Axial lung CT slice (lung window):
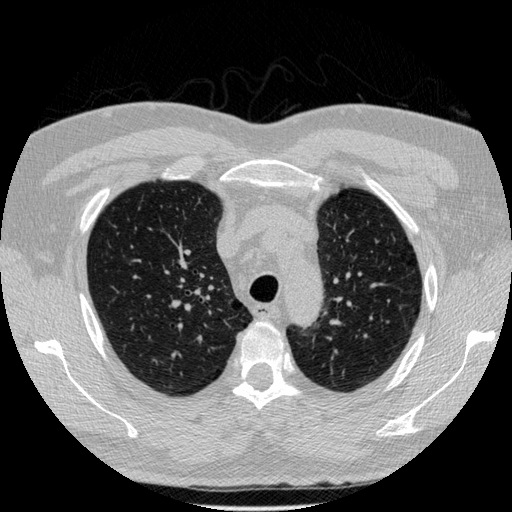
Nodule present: no